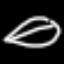
Label: leaf